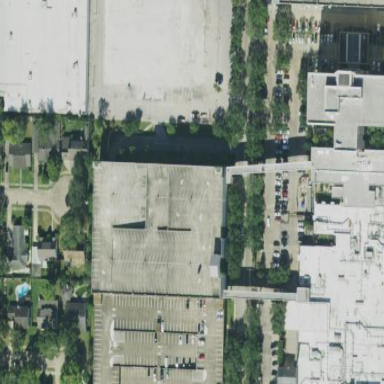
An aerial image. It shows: Multi-storey parking building.